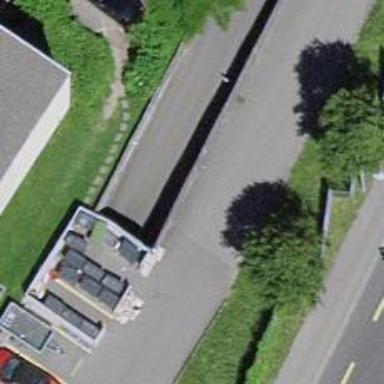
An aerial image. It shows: Parking entrance.